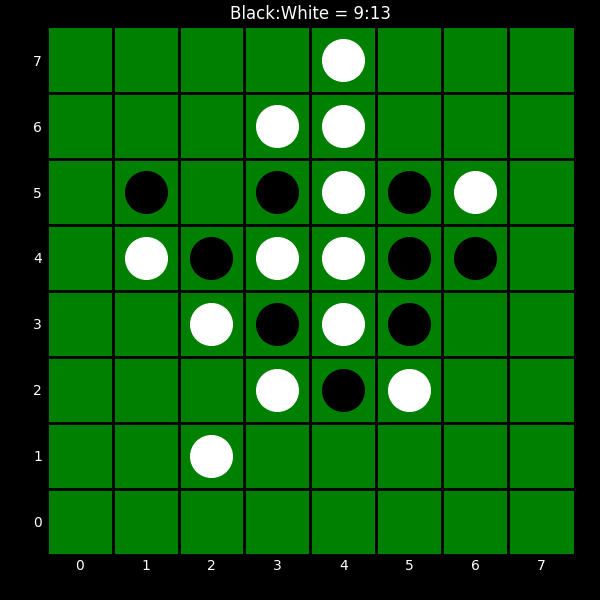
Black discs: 9
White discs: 13